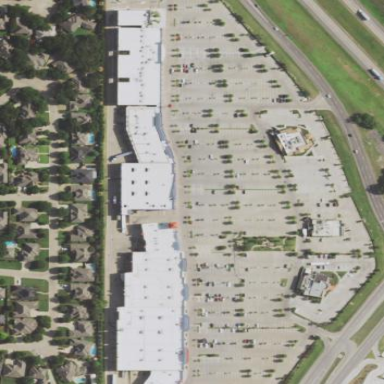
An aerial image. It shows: Retail area.